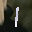
Label: 1